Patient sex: M
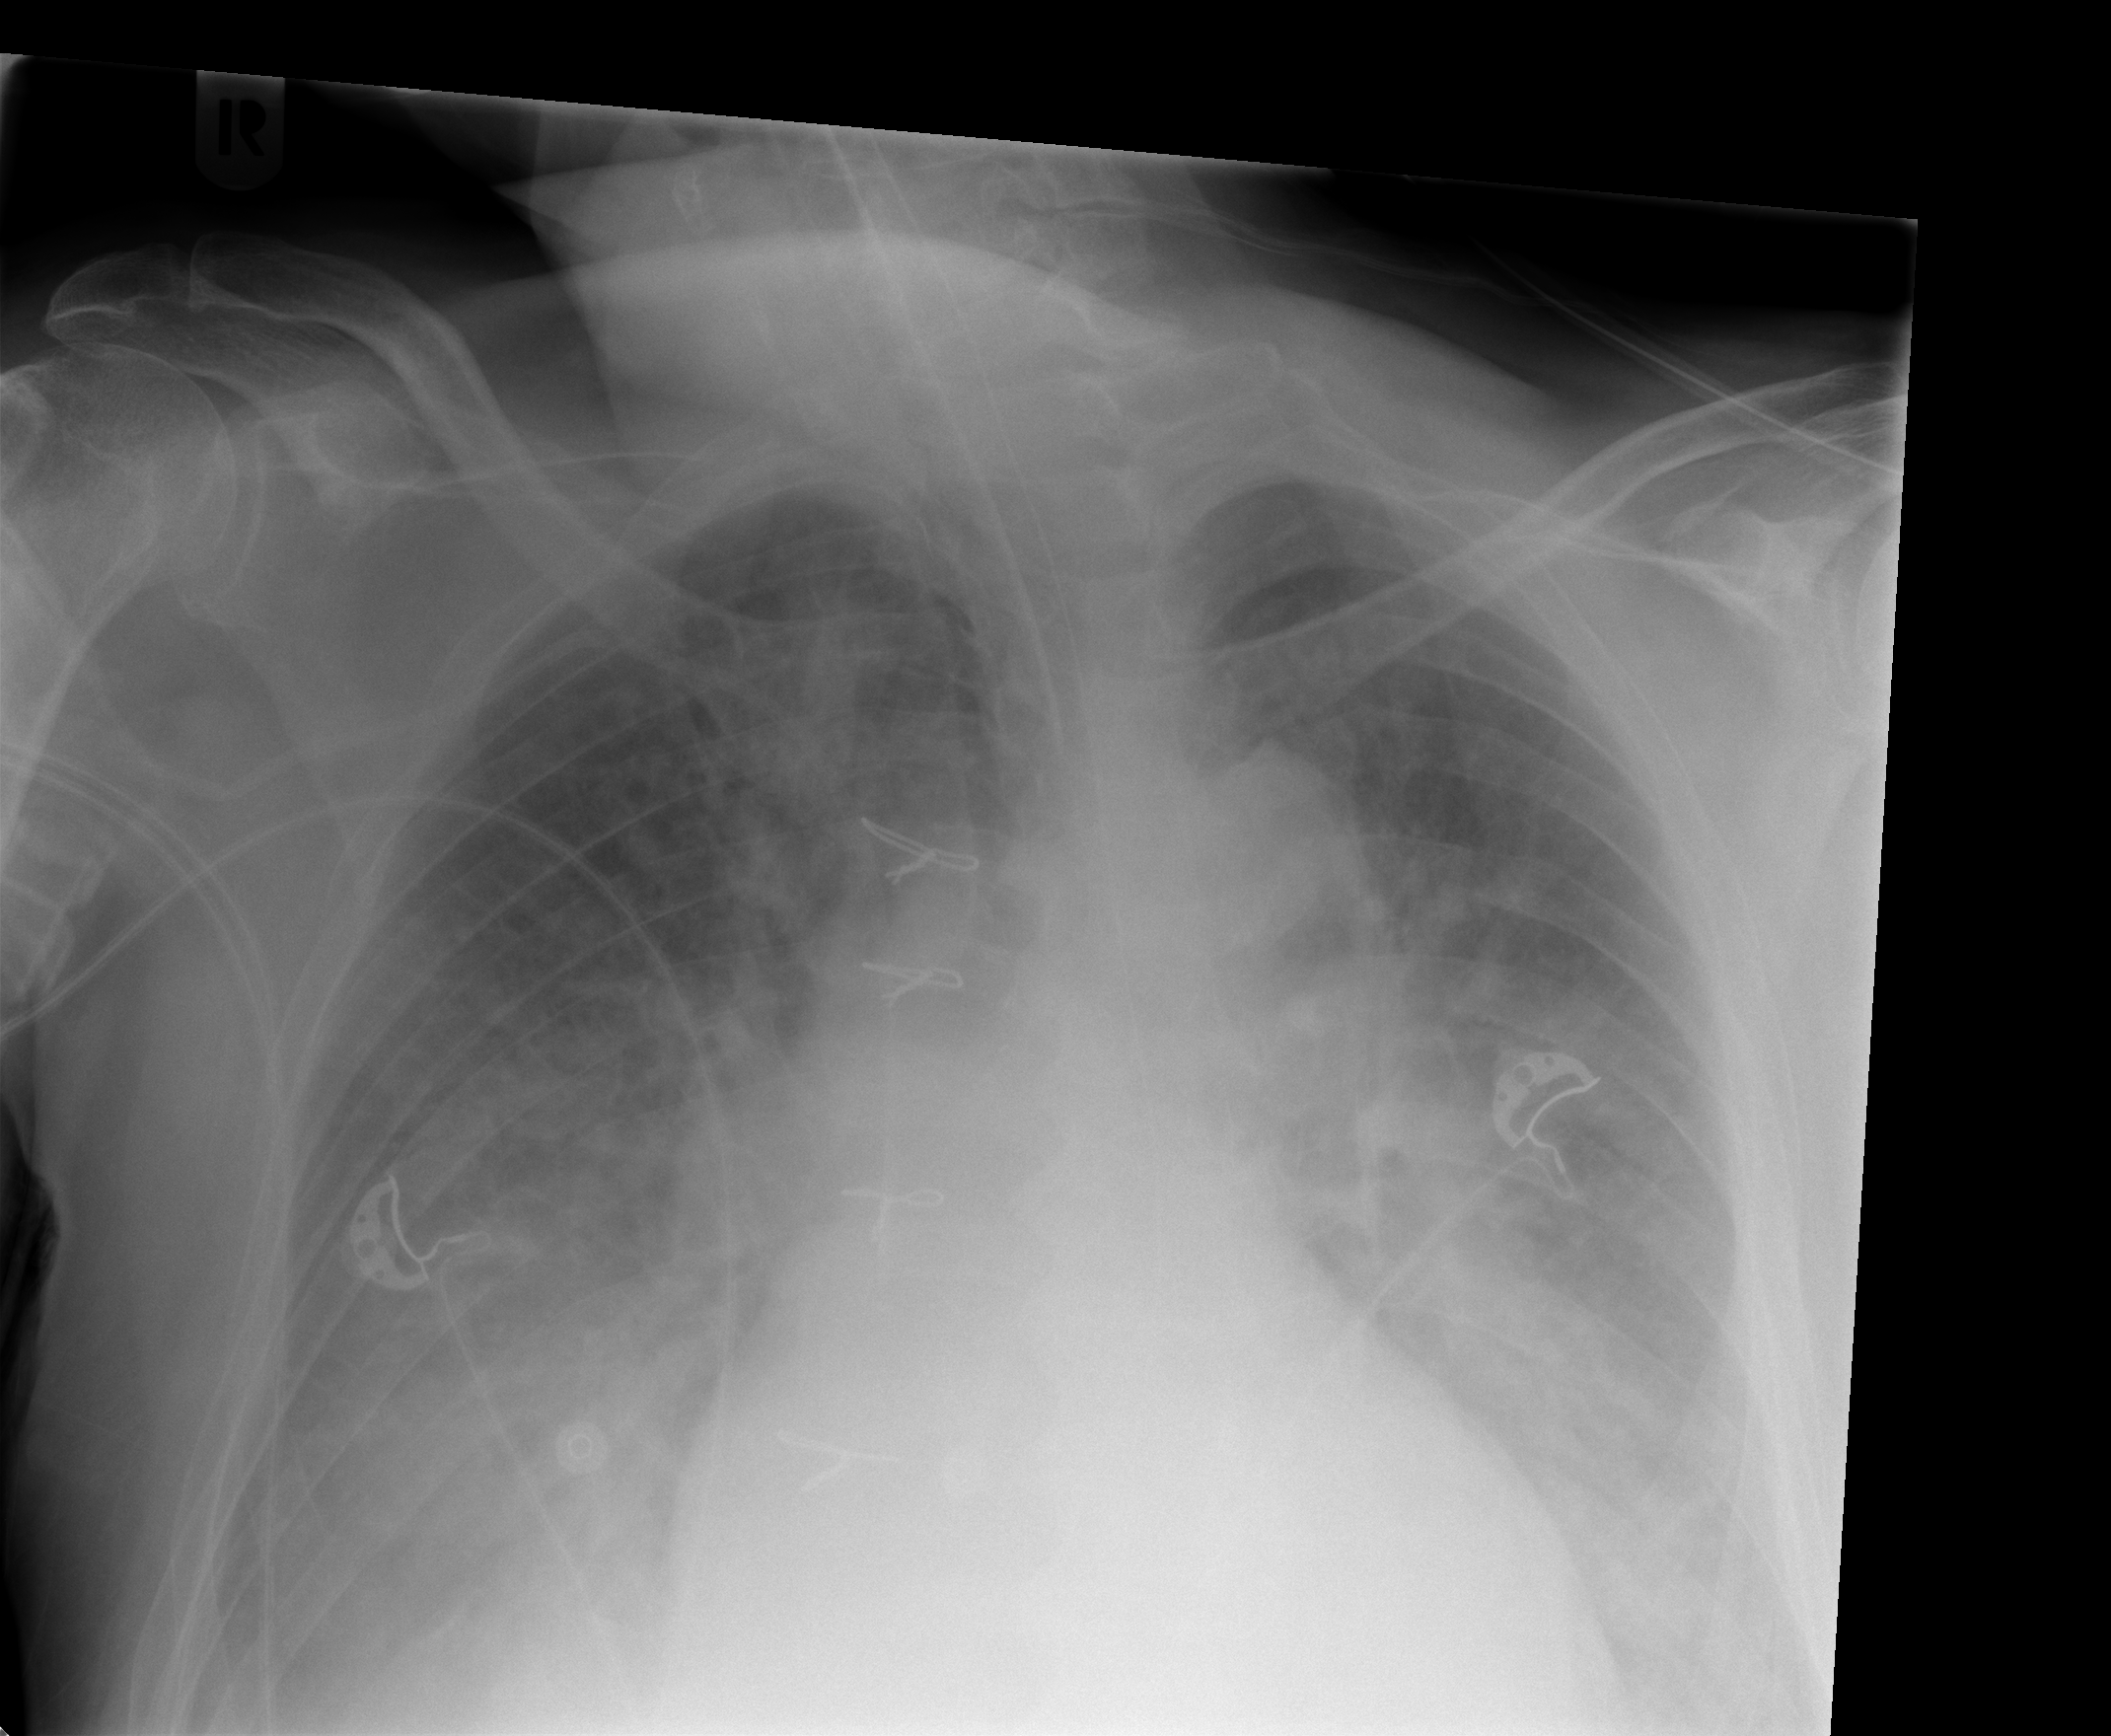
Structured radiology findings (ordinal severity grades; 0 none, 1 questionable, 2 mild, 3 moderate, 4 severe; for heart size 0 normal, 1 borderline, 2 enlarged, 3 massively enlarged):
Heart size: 2
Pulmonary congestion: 3
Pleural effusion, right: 2
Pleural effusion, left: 2
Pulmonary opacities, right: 3
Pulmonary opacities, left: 3
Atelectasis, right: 2
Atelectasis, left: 2